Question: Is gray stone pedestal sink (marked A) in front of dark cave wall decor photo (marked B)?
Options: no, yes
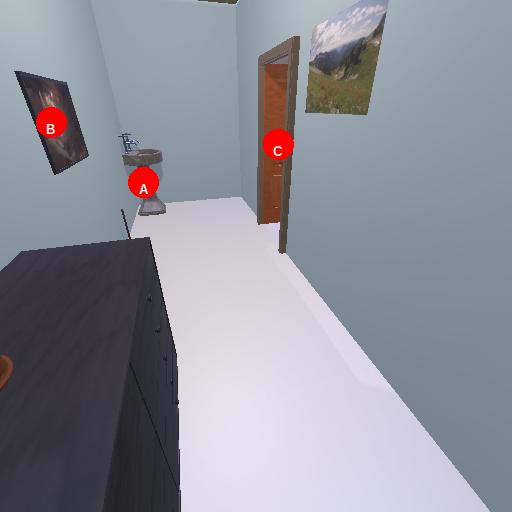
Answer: no